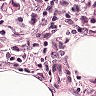
Metastatic tissue present: yes